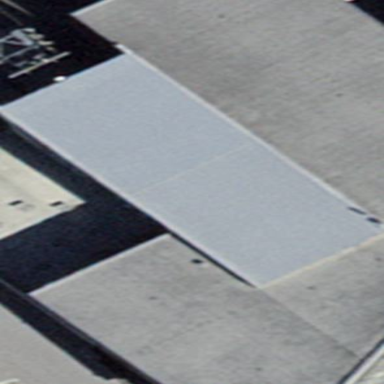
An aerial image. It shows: Grey building with skillion roof.